Interaction volume radius: 10 \u00c5
Interaction volume height: 20 \u00c5
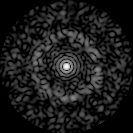
Disorder parameter: 0.8265